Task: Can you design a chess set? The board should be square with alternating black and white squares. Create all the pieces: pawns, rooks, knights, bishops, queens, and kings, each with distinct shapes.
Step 1052:
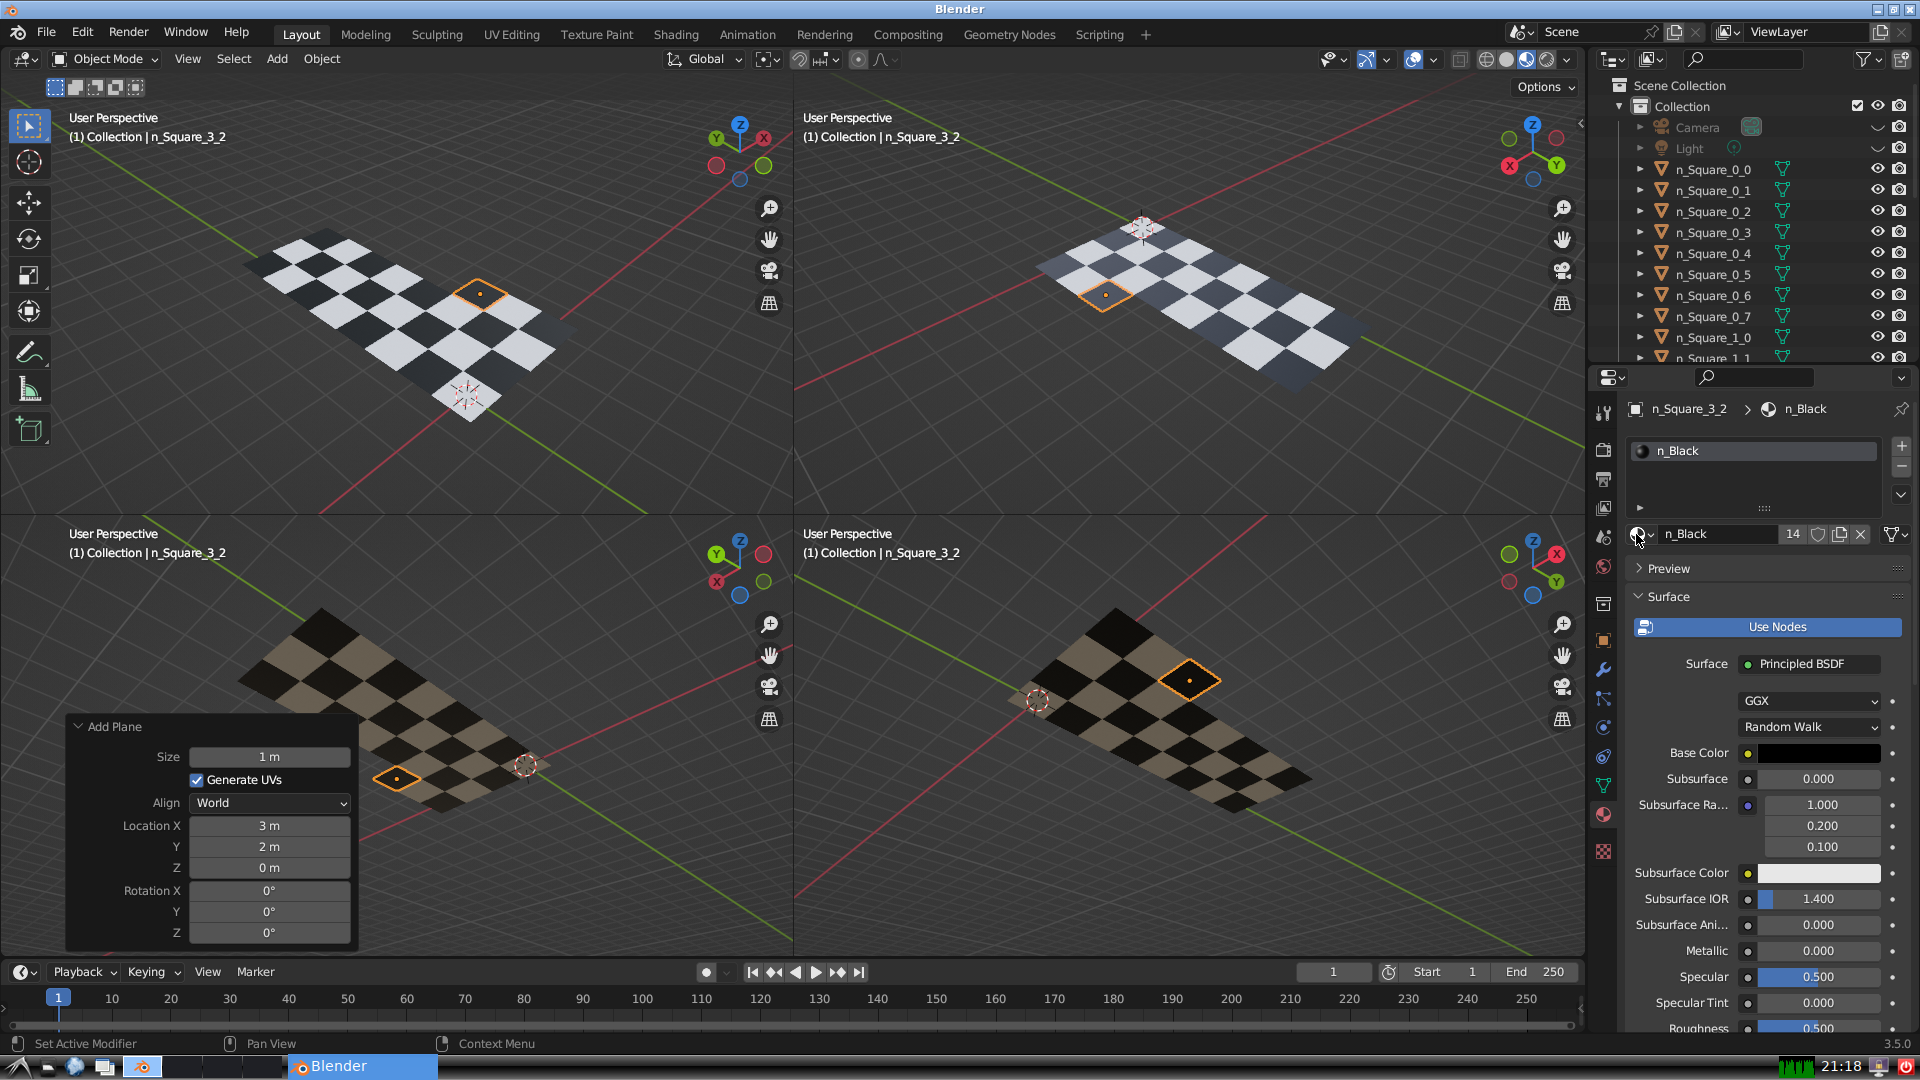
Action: {"mouse_move": [278, 58]}